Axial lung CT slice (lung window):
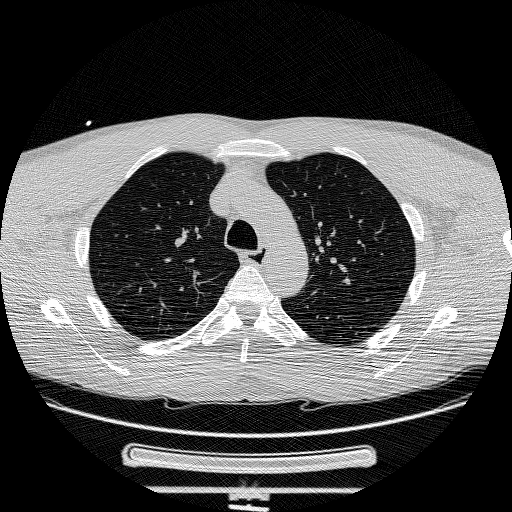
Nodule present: no